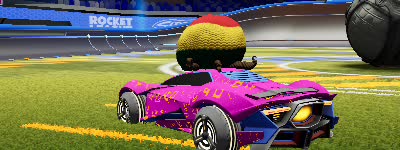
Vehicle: werewolf